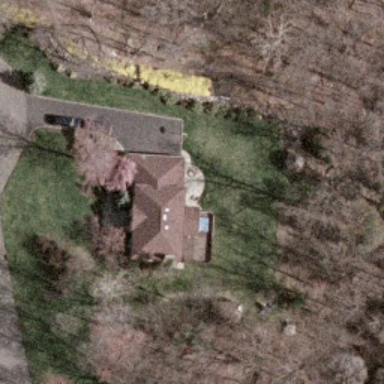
A villa with orange roofs is surrounded by trees and lawn in the sparse residential area .